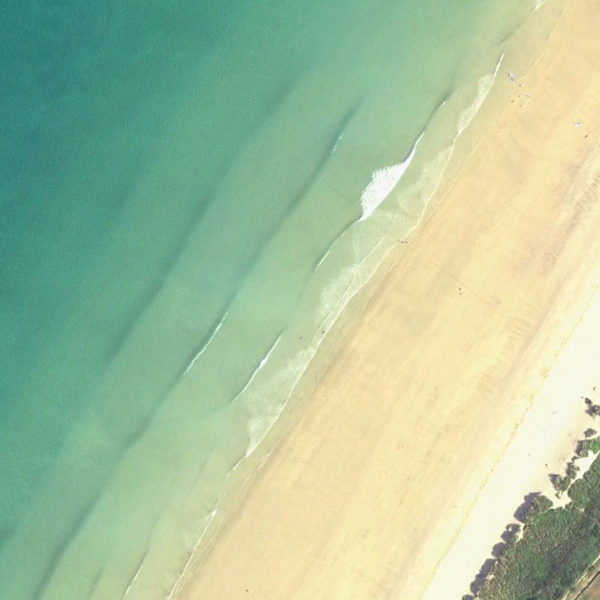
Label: Beach